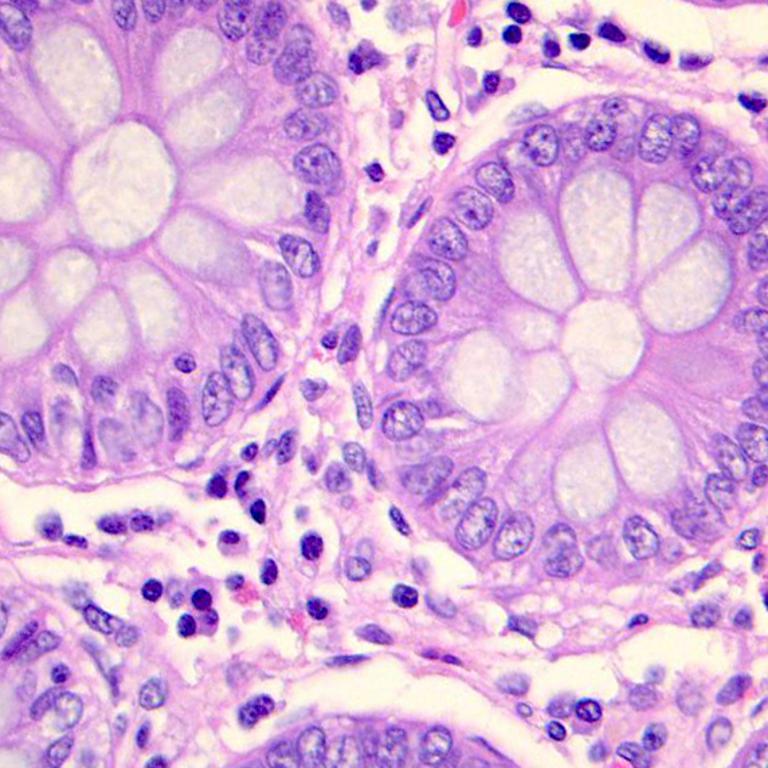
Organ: colon
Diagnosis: benign